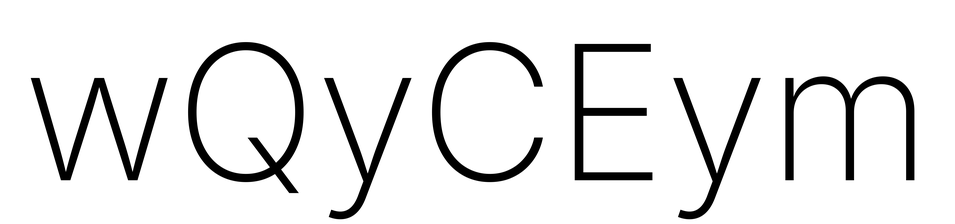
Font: Inter_ExtraLight